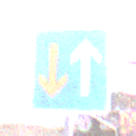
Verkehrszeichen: VorrangVorGegenverkehr
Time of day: SunriseSunset
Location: Outdoor (Suburban)
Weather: PartlyCloudy
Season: NotSpecified
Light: Natural